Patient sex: F
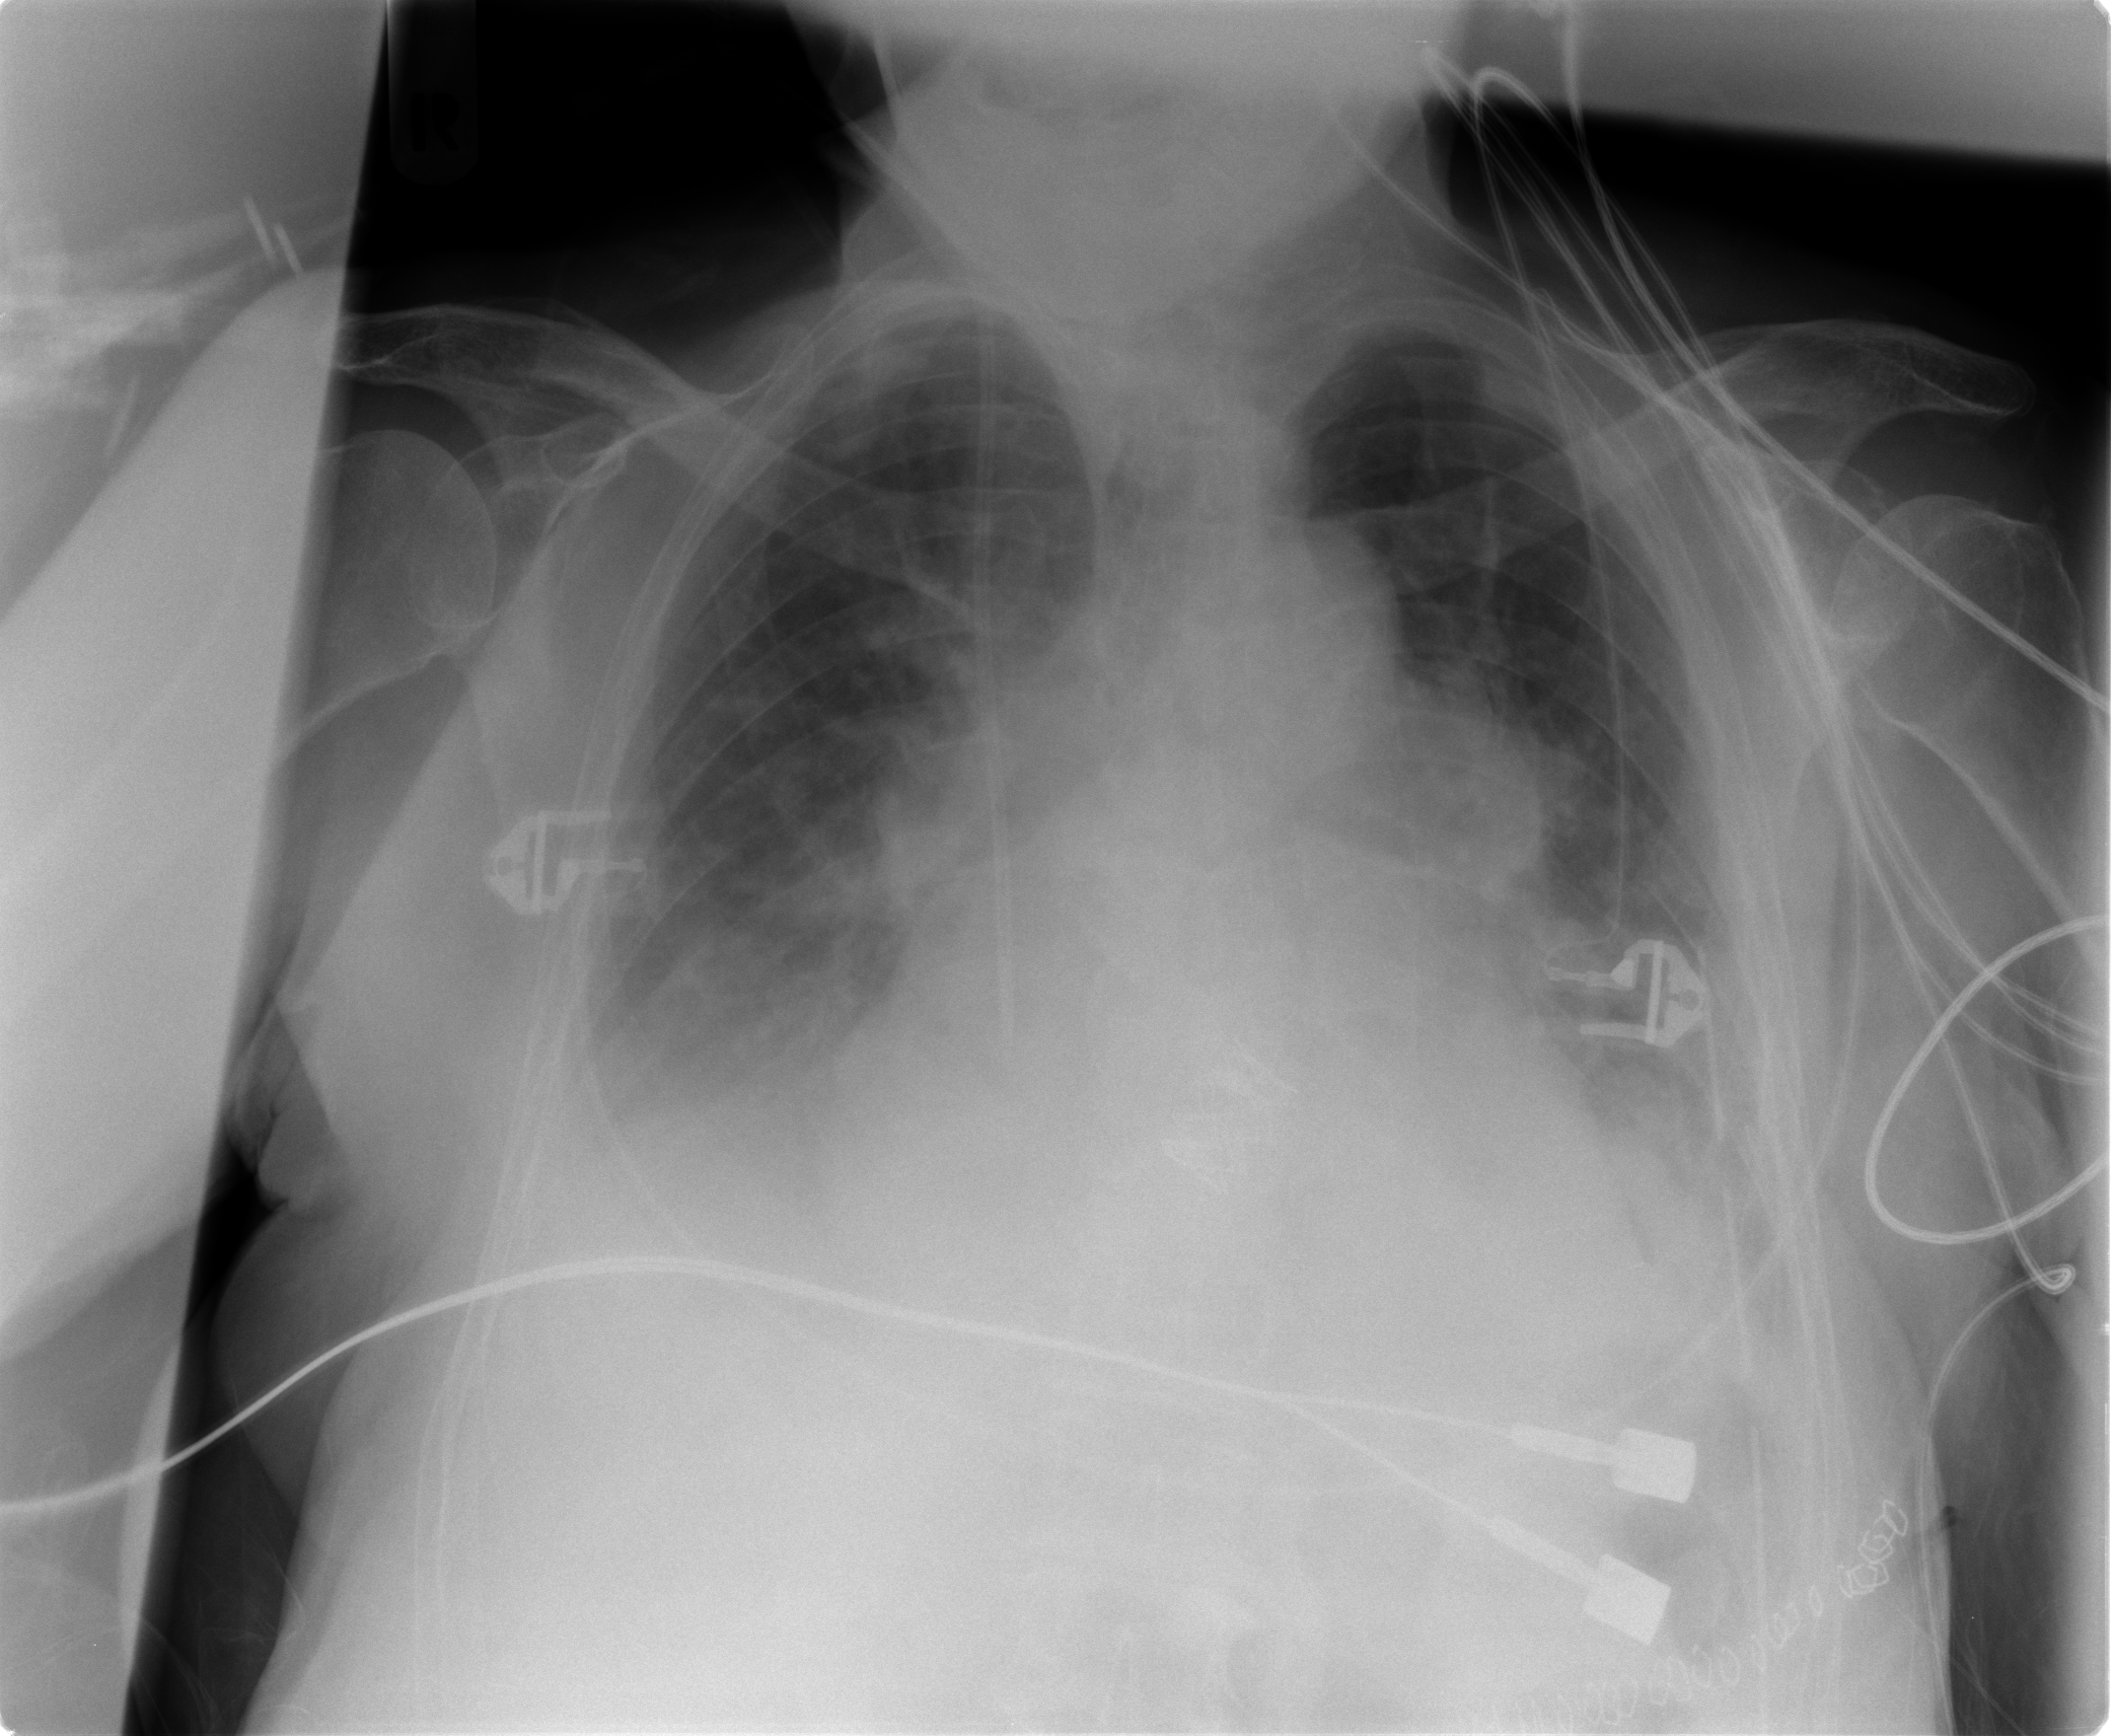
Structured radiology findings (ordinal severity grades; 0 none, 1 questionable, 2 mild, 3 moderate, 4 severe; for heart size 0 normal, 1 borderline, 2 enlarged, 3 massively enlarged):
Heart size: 1
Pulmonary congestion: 2
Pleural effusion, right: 2
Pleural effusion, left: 2
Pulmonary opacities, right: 1
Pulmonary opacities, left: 1
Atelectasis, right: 2
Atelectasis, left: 2